Aerial crown-view tile of a tropical tree (Barro Colorado Island, Panama), acquired 20250512:
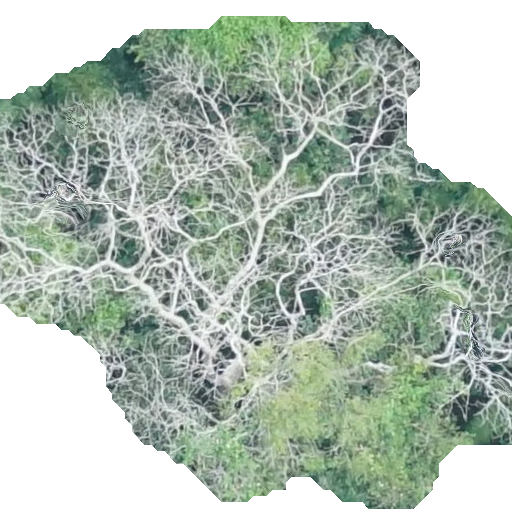
Species: Dipteryx oleifera
GBIF accepted scientific name: Dipteryx oleifera
Crown area: 308.048 m²